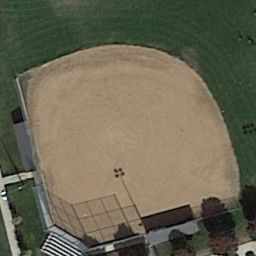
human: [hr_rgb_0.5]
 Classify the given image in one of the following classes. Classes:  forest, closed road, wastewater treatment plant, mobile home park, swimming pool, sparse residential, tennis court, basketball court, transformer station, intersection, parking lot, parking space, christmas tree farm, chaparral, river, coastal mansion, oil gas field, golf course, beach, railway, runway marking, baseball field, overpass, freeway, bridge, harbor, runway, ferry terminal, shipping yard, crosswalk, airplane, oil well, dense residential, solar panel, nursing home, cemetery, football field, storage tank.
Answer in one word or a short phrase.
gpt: baseball field